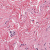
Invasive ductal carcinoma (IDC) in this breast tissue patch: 0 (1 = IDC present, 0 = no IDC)